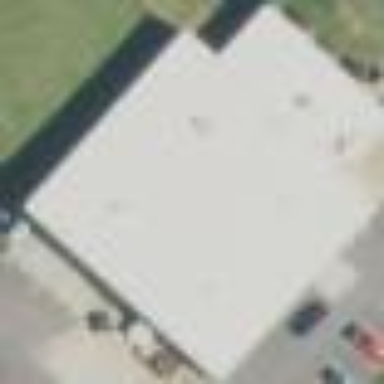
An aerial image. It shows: Building used as shooting sports center.